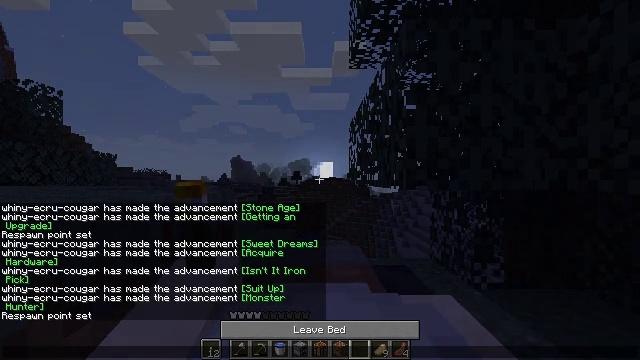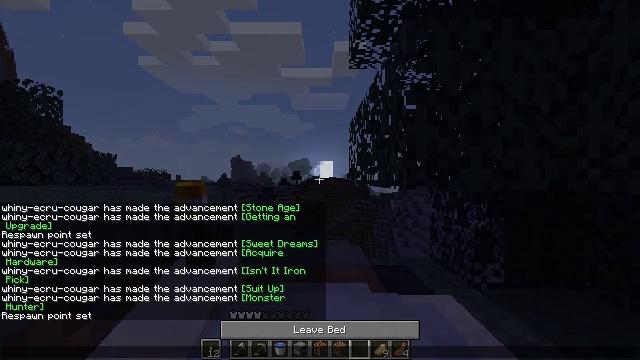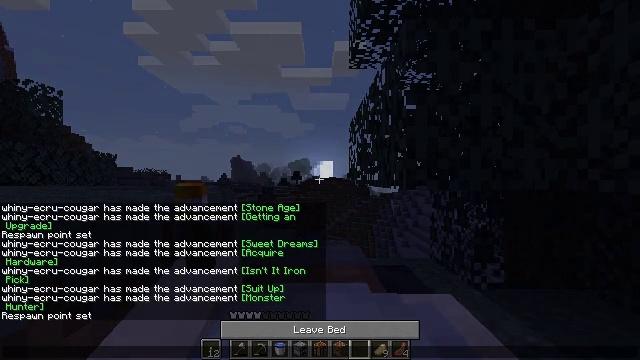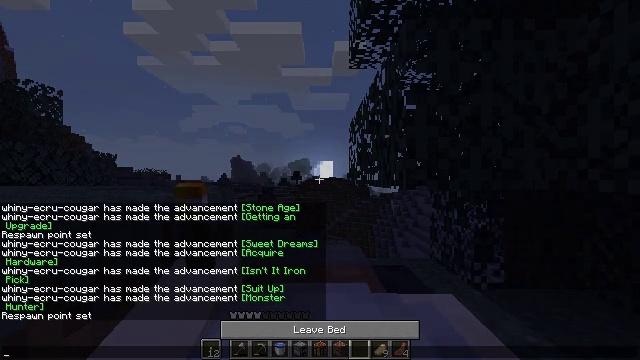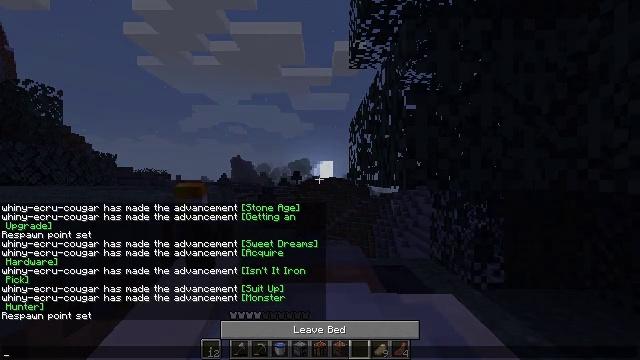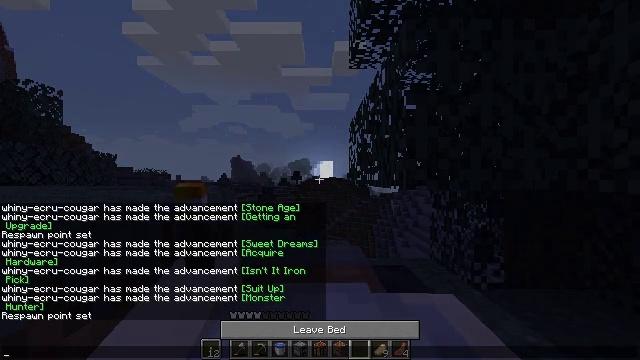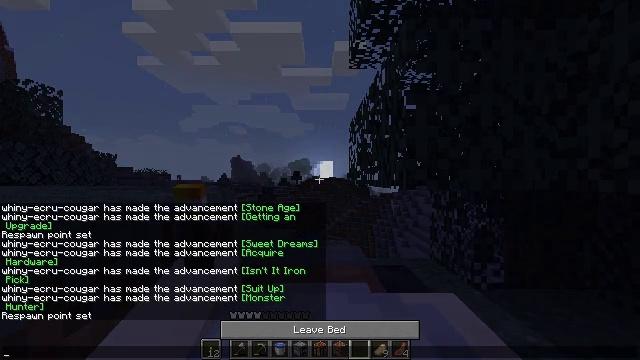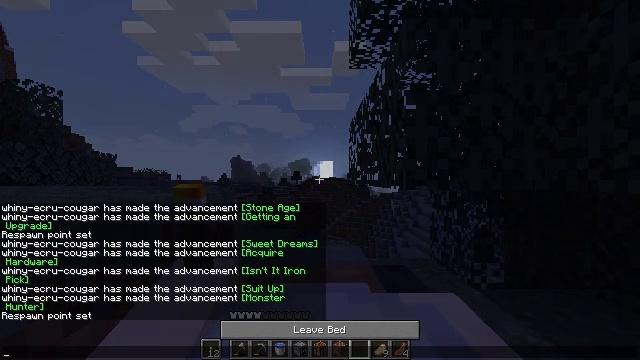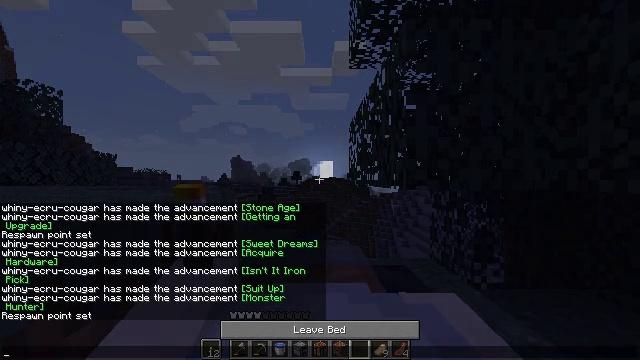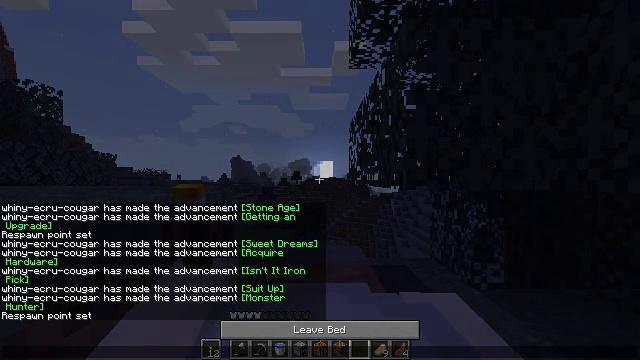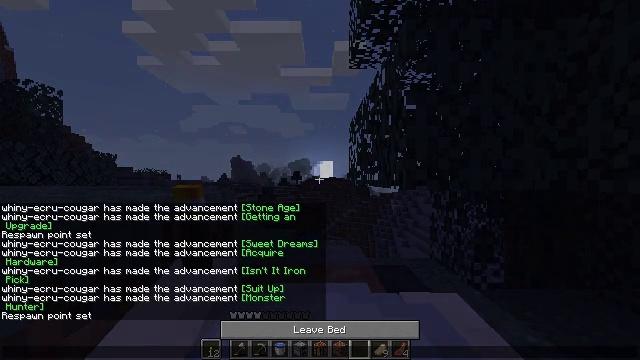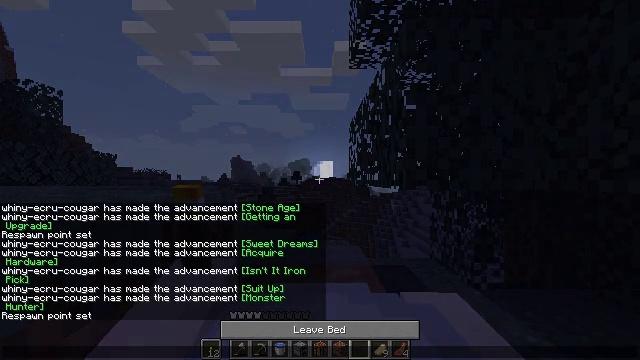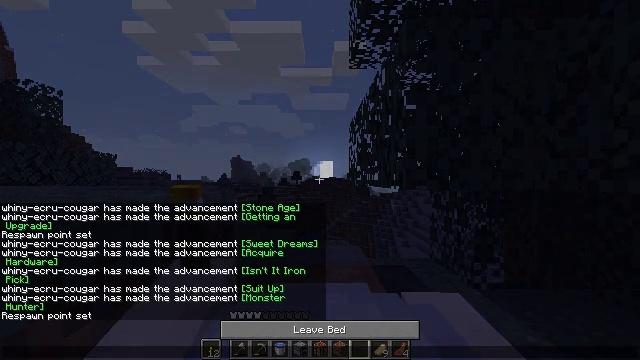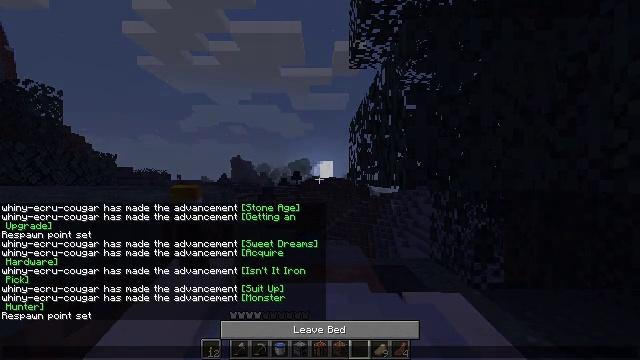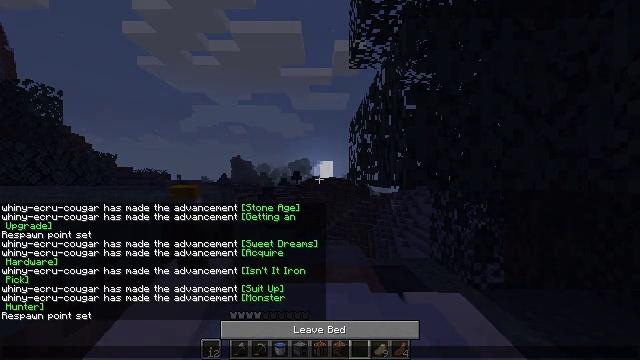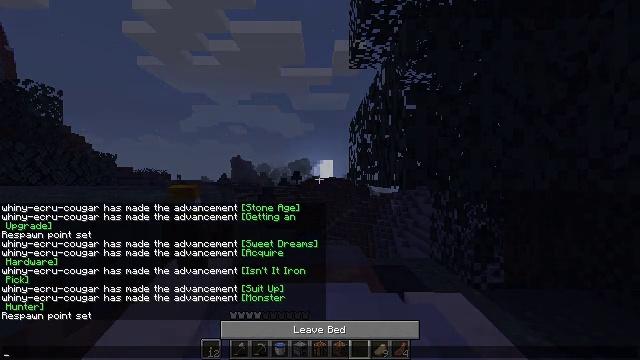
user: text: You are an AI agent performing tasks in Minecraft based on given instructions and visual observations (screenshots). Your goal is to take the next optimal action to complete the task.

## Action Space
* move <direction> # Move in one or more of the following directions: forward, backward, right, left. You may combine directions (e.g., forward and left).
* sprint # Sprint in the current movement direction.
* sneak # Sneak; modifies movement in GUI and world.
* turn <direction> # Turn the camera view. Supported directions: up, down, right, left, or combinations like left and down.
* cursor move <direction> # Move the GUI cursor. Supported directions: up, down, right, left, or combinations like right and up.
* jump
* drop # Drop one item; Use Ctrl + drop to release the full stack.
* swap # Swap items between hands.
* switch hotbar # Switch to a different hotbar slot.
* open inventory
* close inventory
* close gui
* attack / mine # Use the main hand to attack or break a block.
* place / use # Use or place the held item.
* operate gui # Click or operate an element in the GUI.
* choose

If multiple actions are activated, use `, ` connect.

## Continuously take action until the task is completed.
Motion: motion action
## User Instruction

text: Retrieve the black bed for relocation.
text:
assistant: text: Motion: no_op
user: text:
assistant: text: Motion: no_op
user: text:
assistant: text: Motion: no_op
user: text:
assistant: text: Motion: no_op
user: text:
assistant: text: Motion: no_op
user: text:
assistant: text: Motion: no_op
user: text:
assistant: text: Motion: no_op
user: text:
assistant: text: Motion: no_op
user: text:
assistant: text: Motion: no_op
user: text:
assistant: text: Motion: no_op
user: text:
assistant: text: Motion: no_op
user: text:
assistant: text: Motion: no_op
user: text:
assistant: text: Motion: no_op
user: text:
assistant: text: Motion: no_op
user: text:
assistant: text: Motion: no_op
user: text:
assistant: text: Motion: no_op
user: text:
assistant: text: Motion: no_op
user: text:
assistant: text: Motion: no_op
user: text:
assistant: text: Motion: no_op
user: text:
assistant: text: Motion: no_op
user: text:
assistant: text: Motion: no_op
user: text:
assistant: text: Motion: no_op
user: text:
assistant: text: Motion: no_op
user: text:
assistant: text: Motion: no_op
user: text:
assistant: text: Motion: no_op
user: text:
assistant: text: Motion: no_op
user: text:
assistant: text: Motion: no_op
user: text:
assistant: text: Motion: no_op
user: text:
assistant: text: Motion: no_op
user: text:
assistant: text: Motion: no_op